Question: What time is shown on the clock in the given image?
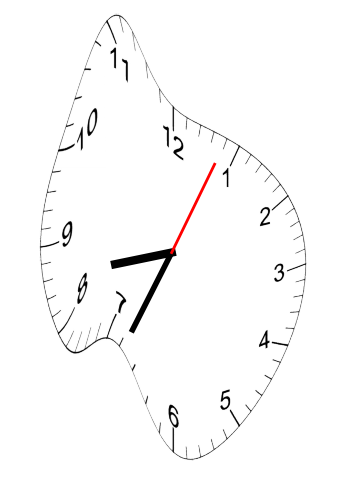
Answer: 08:34:04